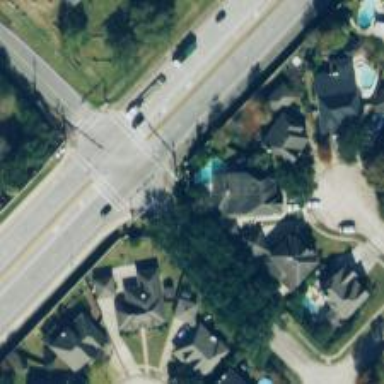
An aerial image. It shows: Secondary road.